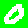
Digit: 0